Question: I am having the weirdest error ever! I am using code line by line from twitter bootstrap components page for the dropdown and I am not getting the same results.
Here is what my drop down is looking like.

I have overriden any bootstrap css. I even removed ALL stylesheets and used JUST the button and I still get the same result.
PS: I am using rails will-paginate-bootstrap plugin..which I assume has all necessary bootstrap files
'''
<div class="btn-group">
<a class="btn btn-primary" href="/user/profile/test_user">
<i class="icon-user icon-white"></i>
test_user
</a>
<a class="btn btn-primary dropdown-toggle" data-toggle="dropdown">
<span class="caret"></span>
</a>
<ul class="dropdown-menu">
</ul>
</div>
'''
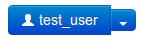
Answer: I'm pretty sure you're not using the HTML5 doctype ('<!DOCTYPE html>').
From <URL>:
> Bootstrap makes use of certain HTML elements and CSS properties that
require the use of the HTML5 doctype. Include it at the beginning of
all your projects.